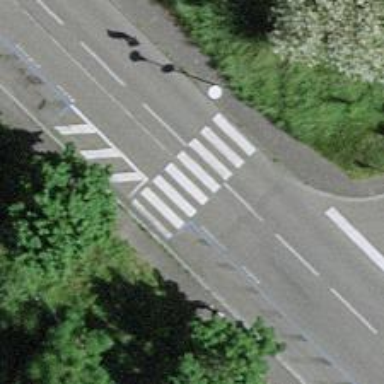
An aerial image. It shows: Uncontrolled crossing on the road.